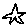
Label: star